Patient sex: F
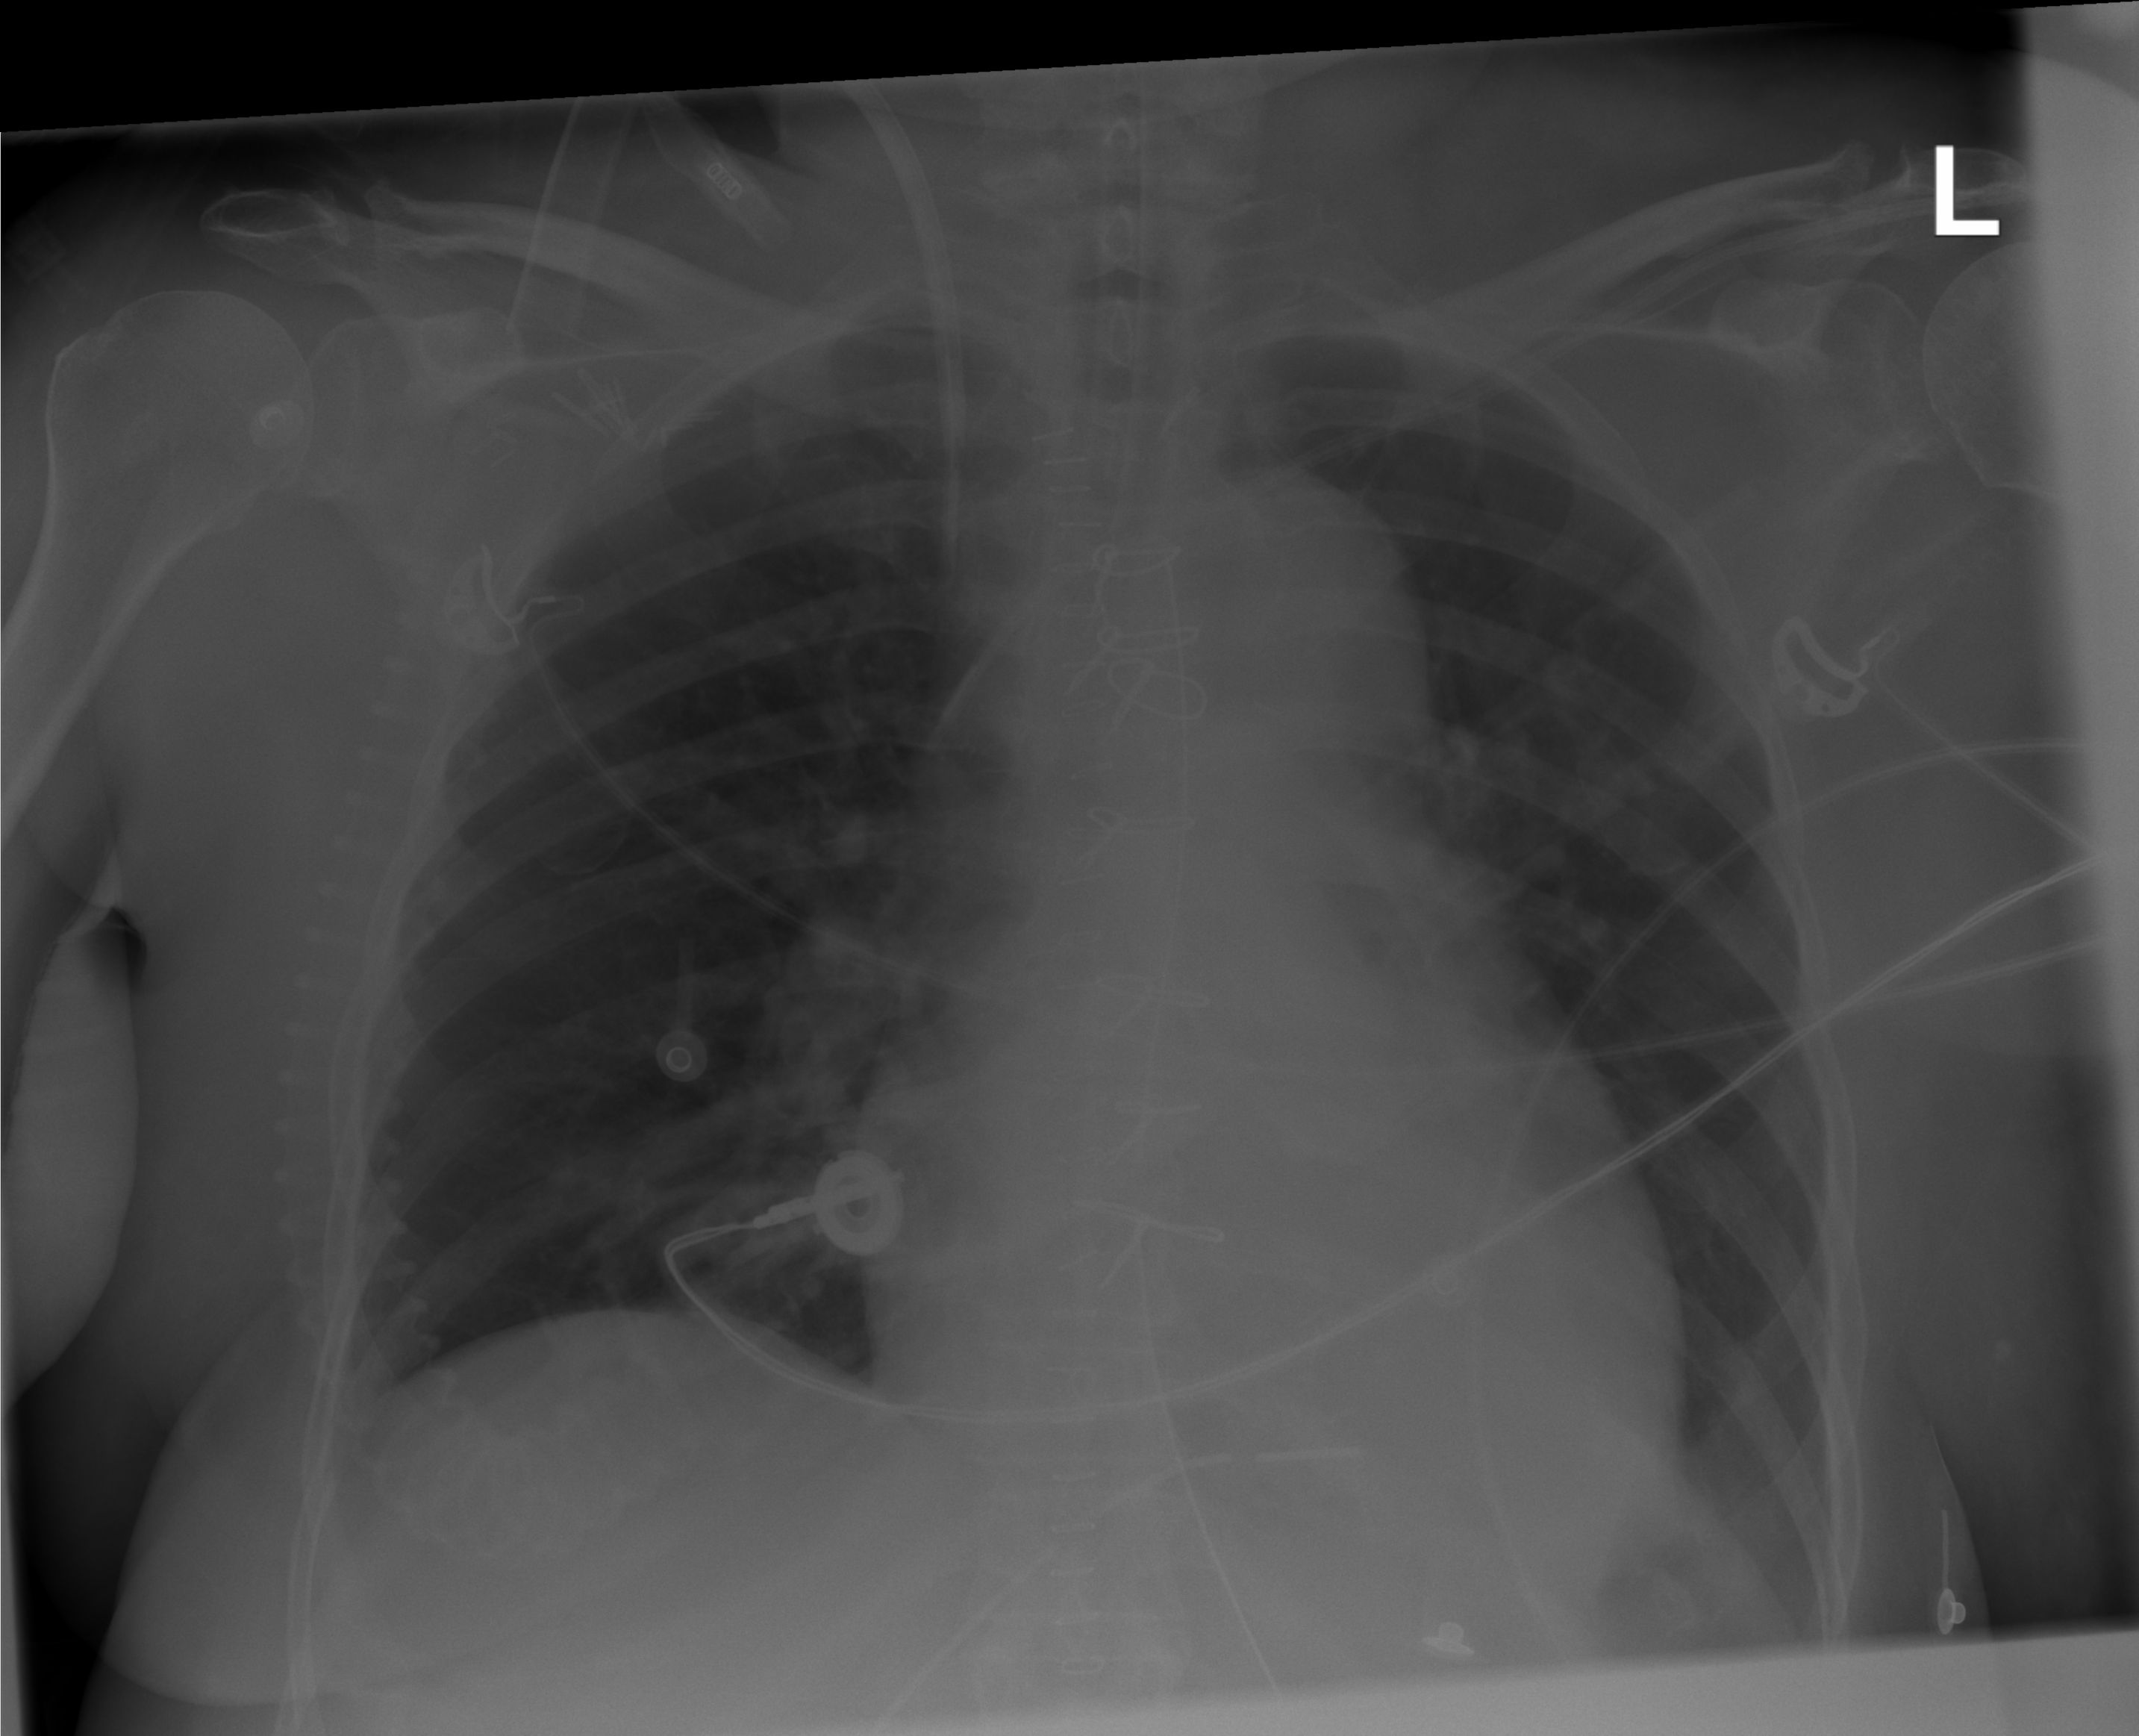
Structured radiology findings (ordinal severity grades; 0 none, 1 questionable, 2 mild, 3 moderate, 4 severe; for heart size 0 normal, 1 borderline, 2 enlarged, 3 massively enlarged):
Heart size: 1
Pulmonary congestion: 2
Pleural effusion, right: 0
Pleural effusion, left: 0
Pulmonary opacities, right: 0
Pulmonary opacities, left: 0
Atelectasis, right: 0
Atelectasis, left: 0